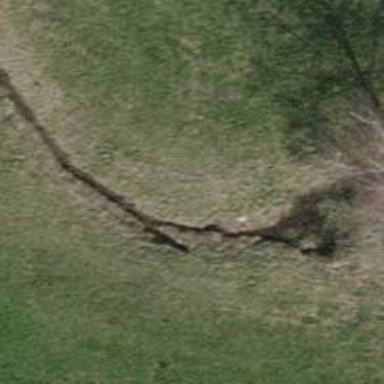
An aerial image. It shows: Culvert tunnel.